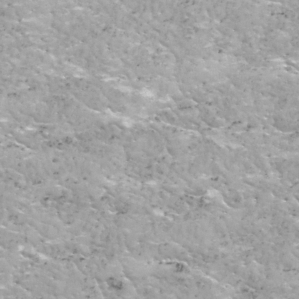
Label: frost